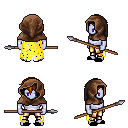
a pixel art fantasy rpg character, male body template, dark elf, purple skin, yellow tattered cape, gold greaves, brunette short bangs hairstyle, cloth hood, black slippers, spear, four views (front, back, left, right), 2x2 character sprite sheet, small pixel art, hard edges, no anti-aliasing